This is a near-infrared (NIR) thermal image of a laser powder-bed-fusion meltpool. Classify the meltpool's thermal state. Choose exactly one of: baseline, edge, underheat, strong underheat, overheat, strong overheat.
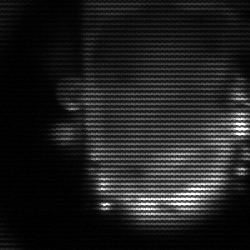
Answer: baseline